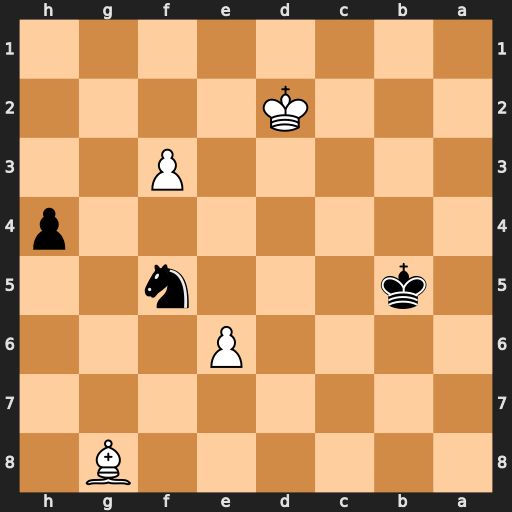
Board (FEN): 6B1/8/4P3/1k3n2/7p/5P2/3K4/8
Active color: b
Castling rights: -
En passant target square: -
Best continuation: h3 Bh7 h2 Bxf5 h1=Q